Question: In the apple maps app if you tap on a MKPinAnnotation callout, the following view is displayed. Im trying to recreate something similar, but I'm unsure how to implement the satellite image (I assume it's a MKMapView over the coordinates of the annotation selected)and how to animated the stretch of the satellite view when the view beneath is pulled down? Also The satellite view constantly rotates back and forwards is this a standard animation?
In summary:
- - -

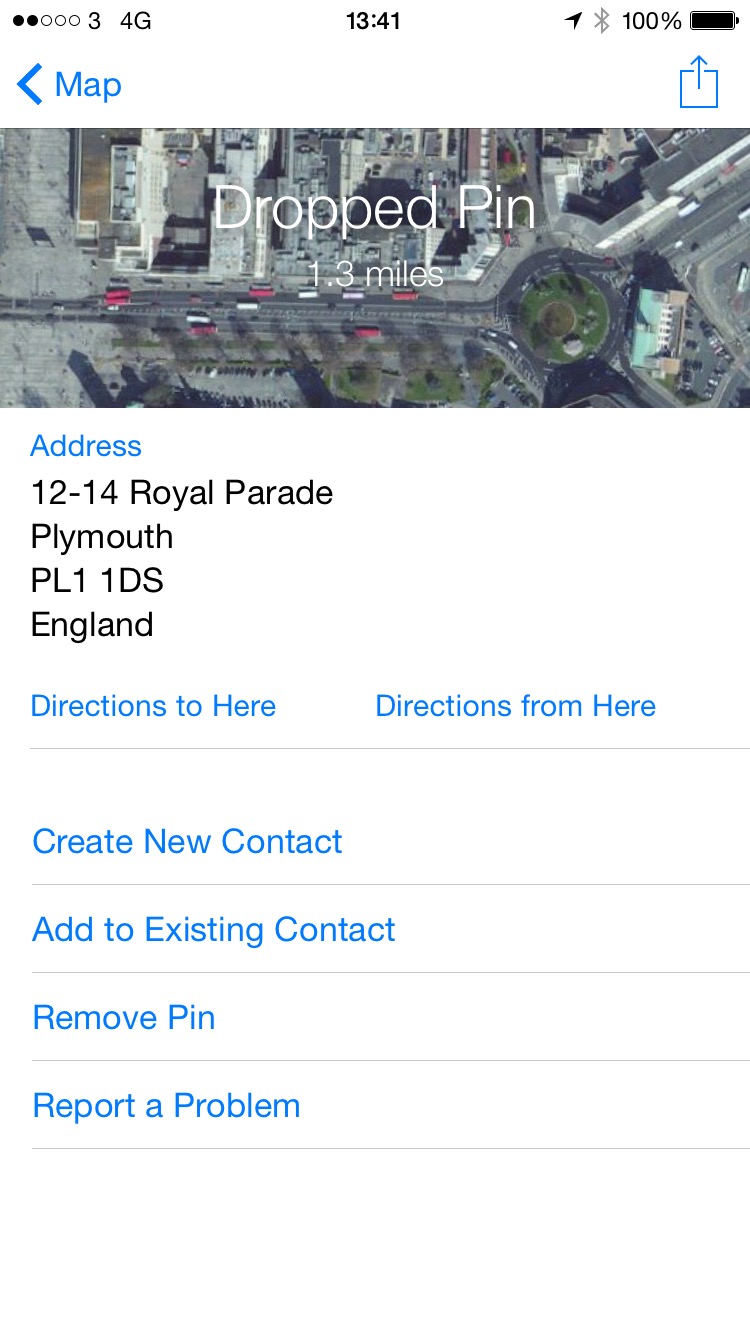
Answer: > How is the map image at the top implemented?
This is not a image. This is a MKMapView.
> How is it stretched/zoomed when the user drags the bottom(table) view down
Update mapview.frame.size.height when scroll with scrollView.contentOffest.y.
> How is the image animated so that it rotates, is it a built in feature?
MKMapView <URL> or animate MKMapView.camera
I made a sample you can download <URL>.